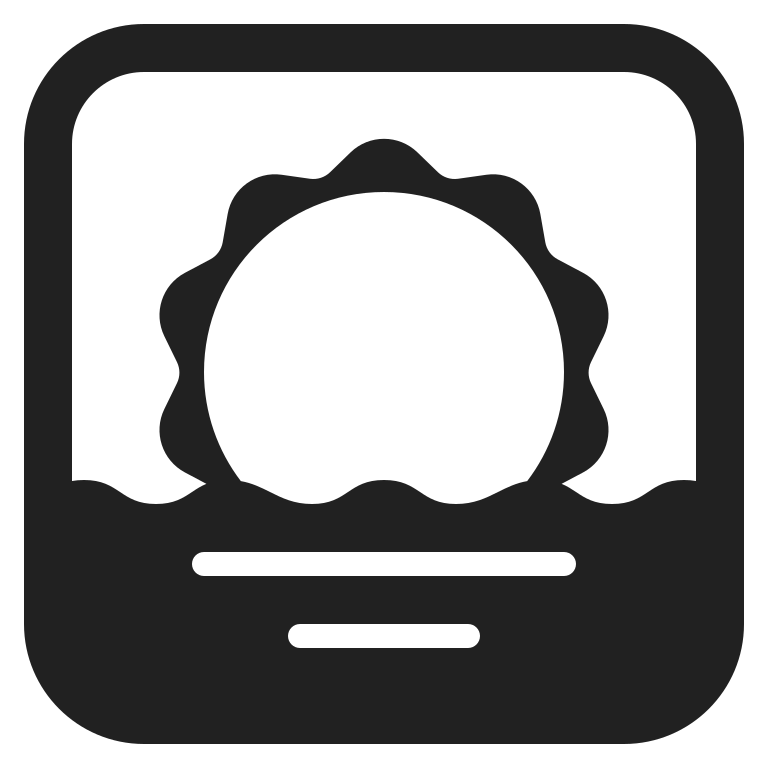
sunrise high contrast